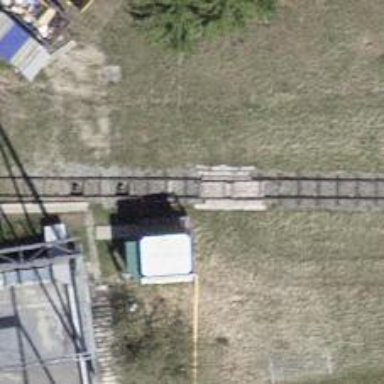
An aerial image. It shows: Funicular railway.